Question: I am encountering a strange issue. i have all the latest updates in my PC. My OS is Windows 7. Can anyone help me out with this? I have tried resetting the Visual studio.
<URL>
And here is the exact problem blown up to make it easier to see:

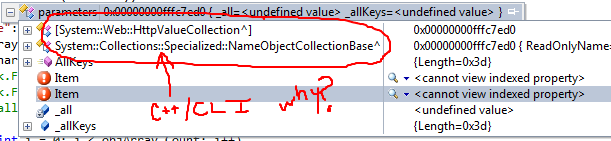
Answer: I solved the issue by re-installing the OS.
But I do remember that i was installing lot of software while i was installing the Visual Studio that. might have corrupted the OS file